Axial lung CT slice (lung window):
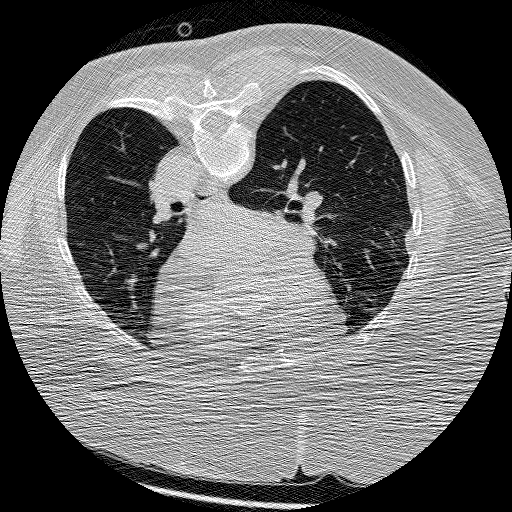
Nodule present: no